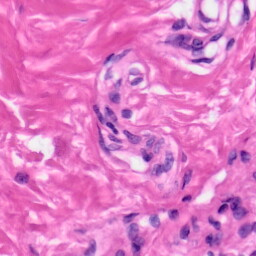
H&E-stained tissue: Skin